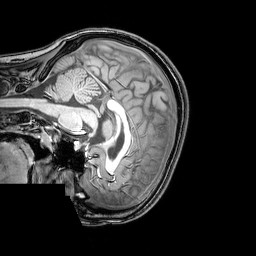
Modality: T1w
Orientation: sagittal
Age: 22
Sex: female
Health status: healthy
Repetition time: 0.081 s
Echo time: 0.037 s